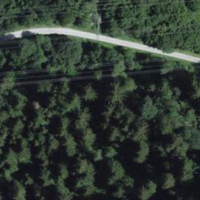
EUNIS habitat code: 43
Species observed at this site:
Prunus padus